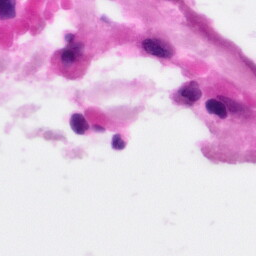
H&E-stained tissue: Pancreatic